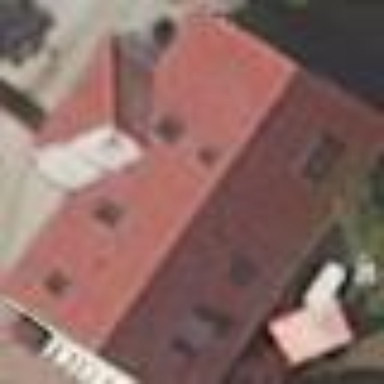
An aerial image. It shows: Detached building.